Interaction volume radius: 5 \u00c5
Interaction volume height: 15 \u00c5
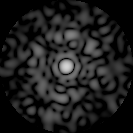
Disorder parameter: 0.8213